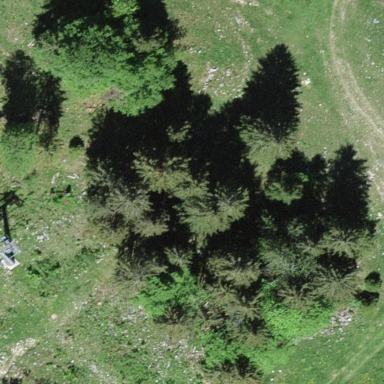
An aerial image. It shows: Forest with evergreen needle-leaved trees.